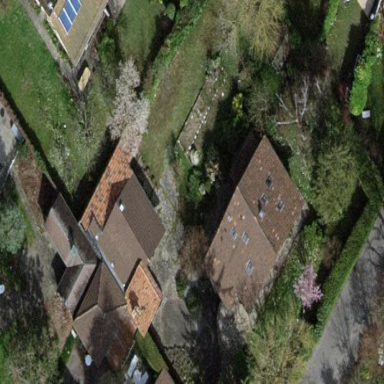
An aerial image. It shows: Garden enclosed by fence.